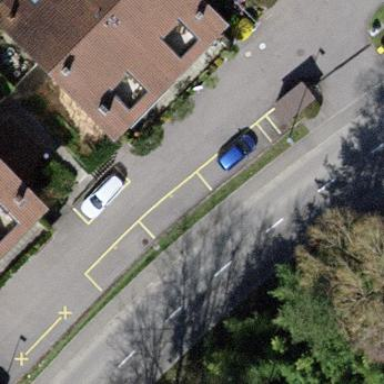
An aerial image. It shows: Parking area with asphalt surface.